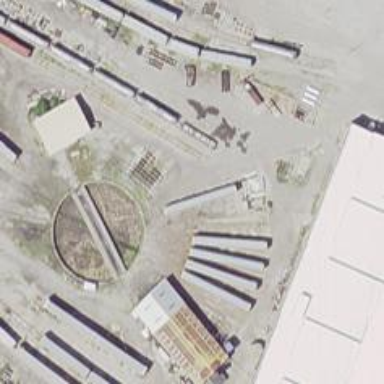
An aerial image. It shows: Railway yard.